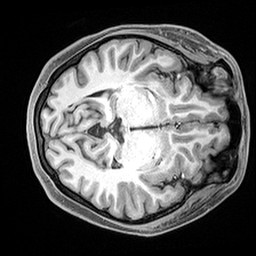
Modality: T1w
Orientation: axial
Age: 22
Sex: female
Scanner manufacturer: siemens
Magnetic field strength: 3 T
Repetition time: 2.4 s
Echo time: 0.00217 s